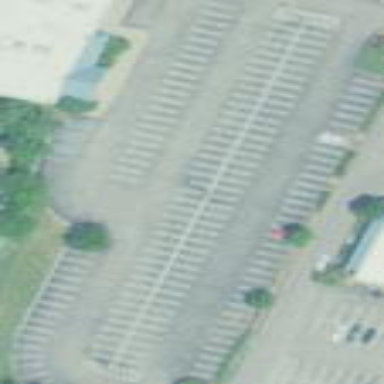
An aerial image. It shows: Parking area.